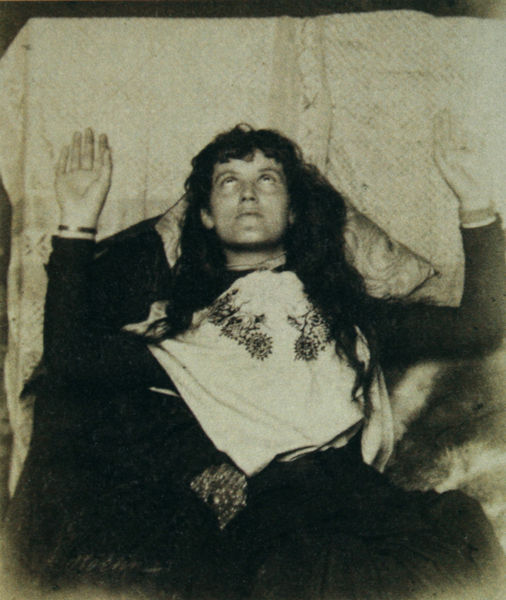
Titel: Aufnahme von Lina Matzinger im somnambulen Zustand im Atelier Albert von Kellers
Künstler: Maximilian Höhn
Standort: München
Institution: Städtische Galerie im Lenbachhaus
Schlagwörter: gott, weiß, mädchen, blumen, frau, frisur, geste, grau, haar, mund, schmuck, schwarz, blick, dame, tuch, muster, arme, augen, gesicht, mensch, bild, hände, haare, stickerei, stoff, tänzerin, lippen, locken, schulter, fell, liegen, kissen, pupillen, floral, bett, foto, fotografie, photographie, messing, motiv, kupfer, schwarzweiß, beten, photo, armband, armreif, götter, anbeten, erleuchtung, aufnahme, besessen, weißes, medium, handflächen, schwarzweiß0